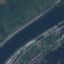
Land use / land cover: River